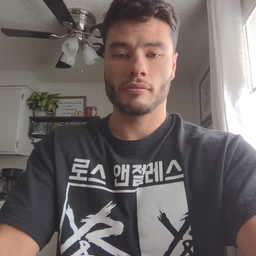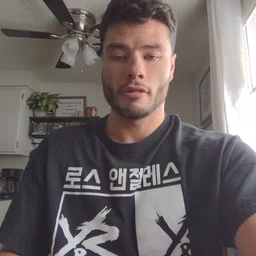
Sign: see